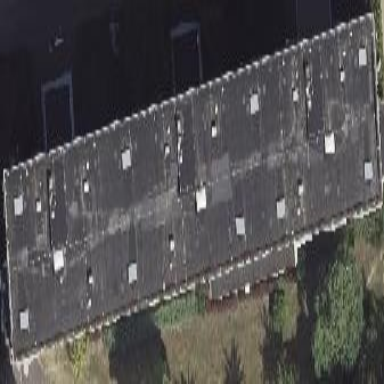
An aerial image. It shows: Building part with flat roof.